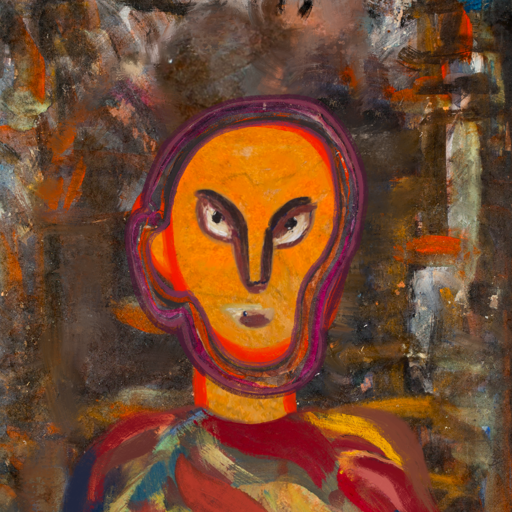
Background: GypsyQueen, Head And Neck Front: Sisters, Face Front: After_Raid, Bust: Mother_And_Son_Son, Hair Front: Hypocrite, Head Accessory: Blank, Second Necklace: Blank, Necklace: Blank, Baby: Blank